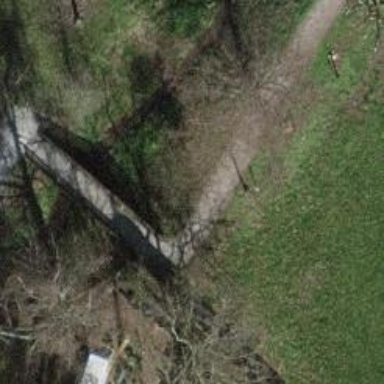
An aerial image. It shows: There is fence around bridge.